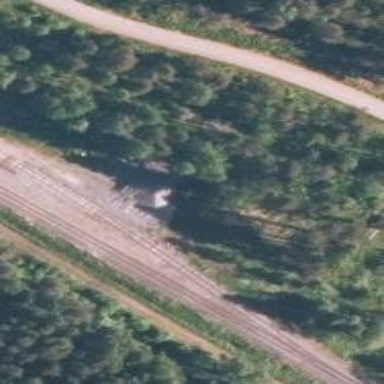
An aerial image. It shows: Wedge is used for the railway derail.